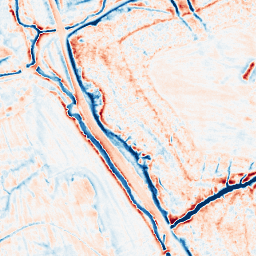
Category: edge_preserving
Decomposition family: anisotropic_diffusion
Decomposition parameters: iterations: 50
kappa: 10
gamma: 0.1
Upsampling method: sinc_hamming
Upsampling parameters: scale: 2
kernel_size: 4
Upsampling scale: 2